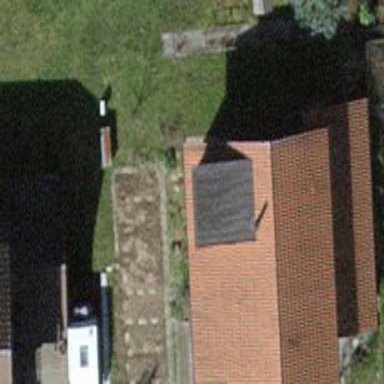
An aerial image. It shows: Gabled house with roof made of roof tiles.